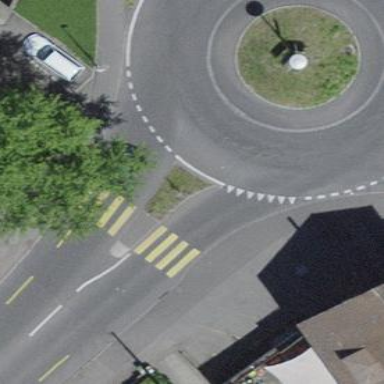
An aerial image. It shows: Primary highway with asphalt surface leading to roundabout.